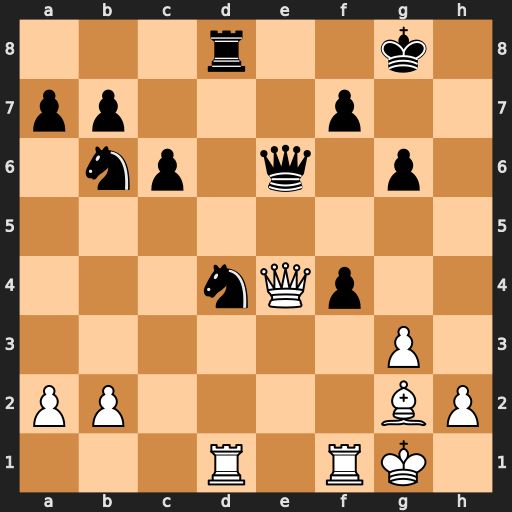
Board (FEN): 3r2k1/pp3p2/1np1q1p1/8/3nQp2/6P1/PP4BP/3R1RK1
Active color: w
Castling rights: -
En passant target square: -
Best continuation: Rxd4 Rxd4 Qxd4